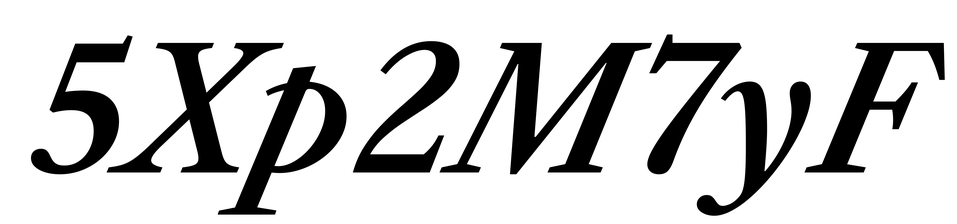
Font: LibreCaslonText-Italic_SemiBold_Italic